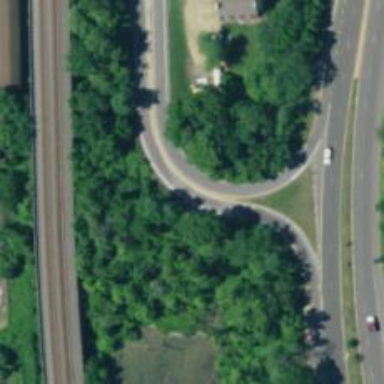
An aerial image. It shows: Asphalt road with primary link designation.